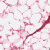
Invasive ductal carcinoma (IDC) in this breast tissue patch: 0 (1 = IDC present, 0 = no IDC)